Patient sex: F
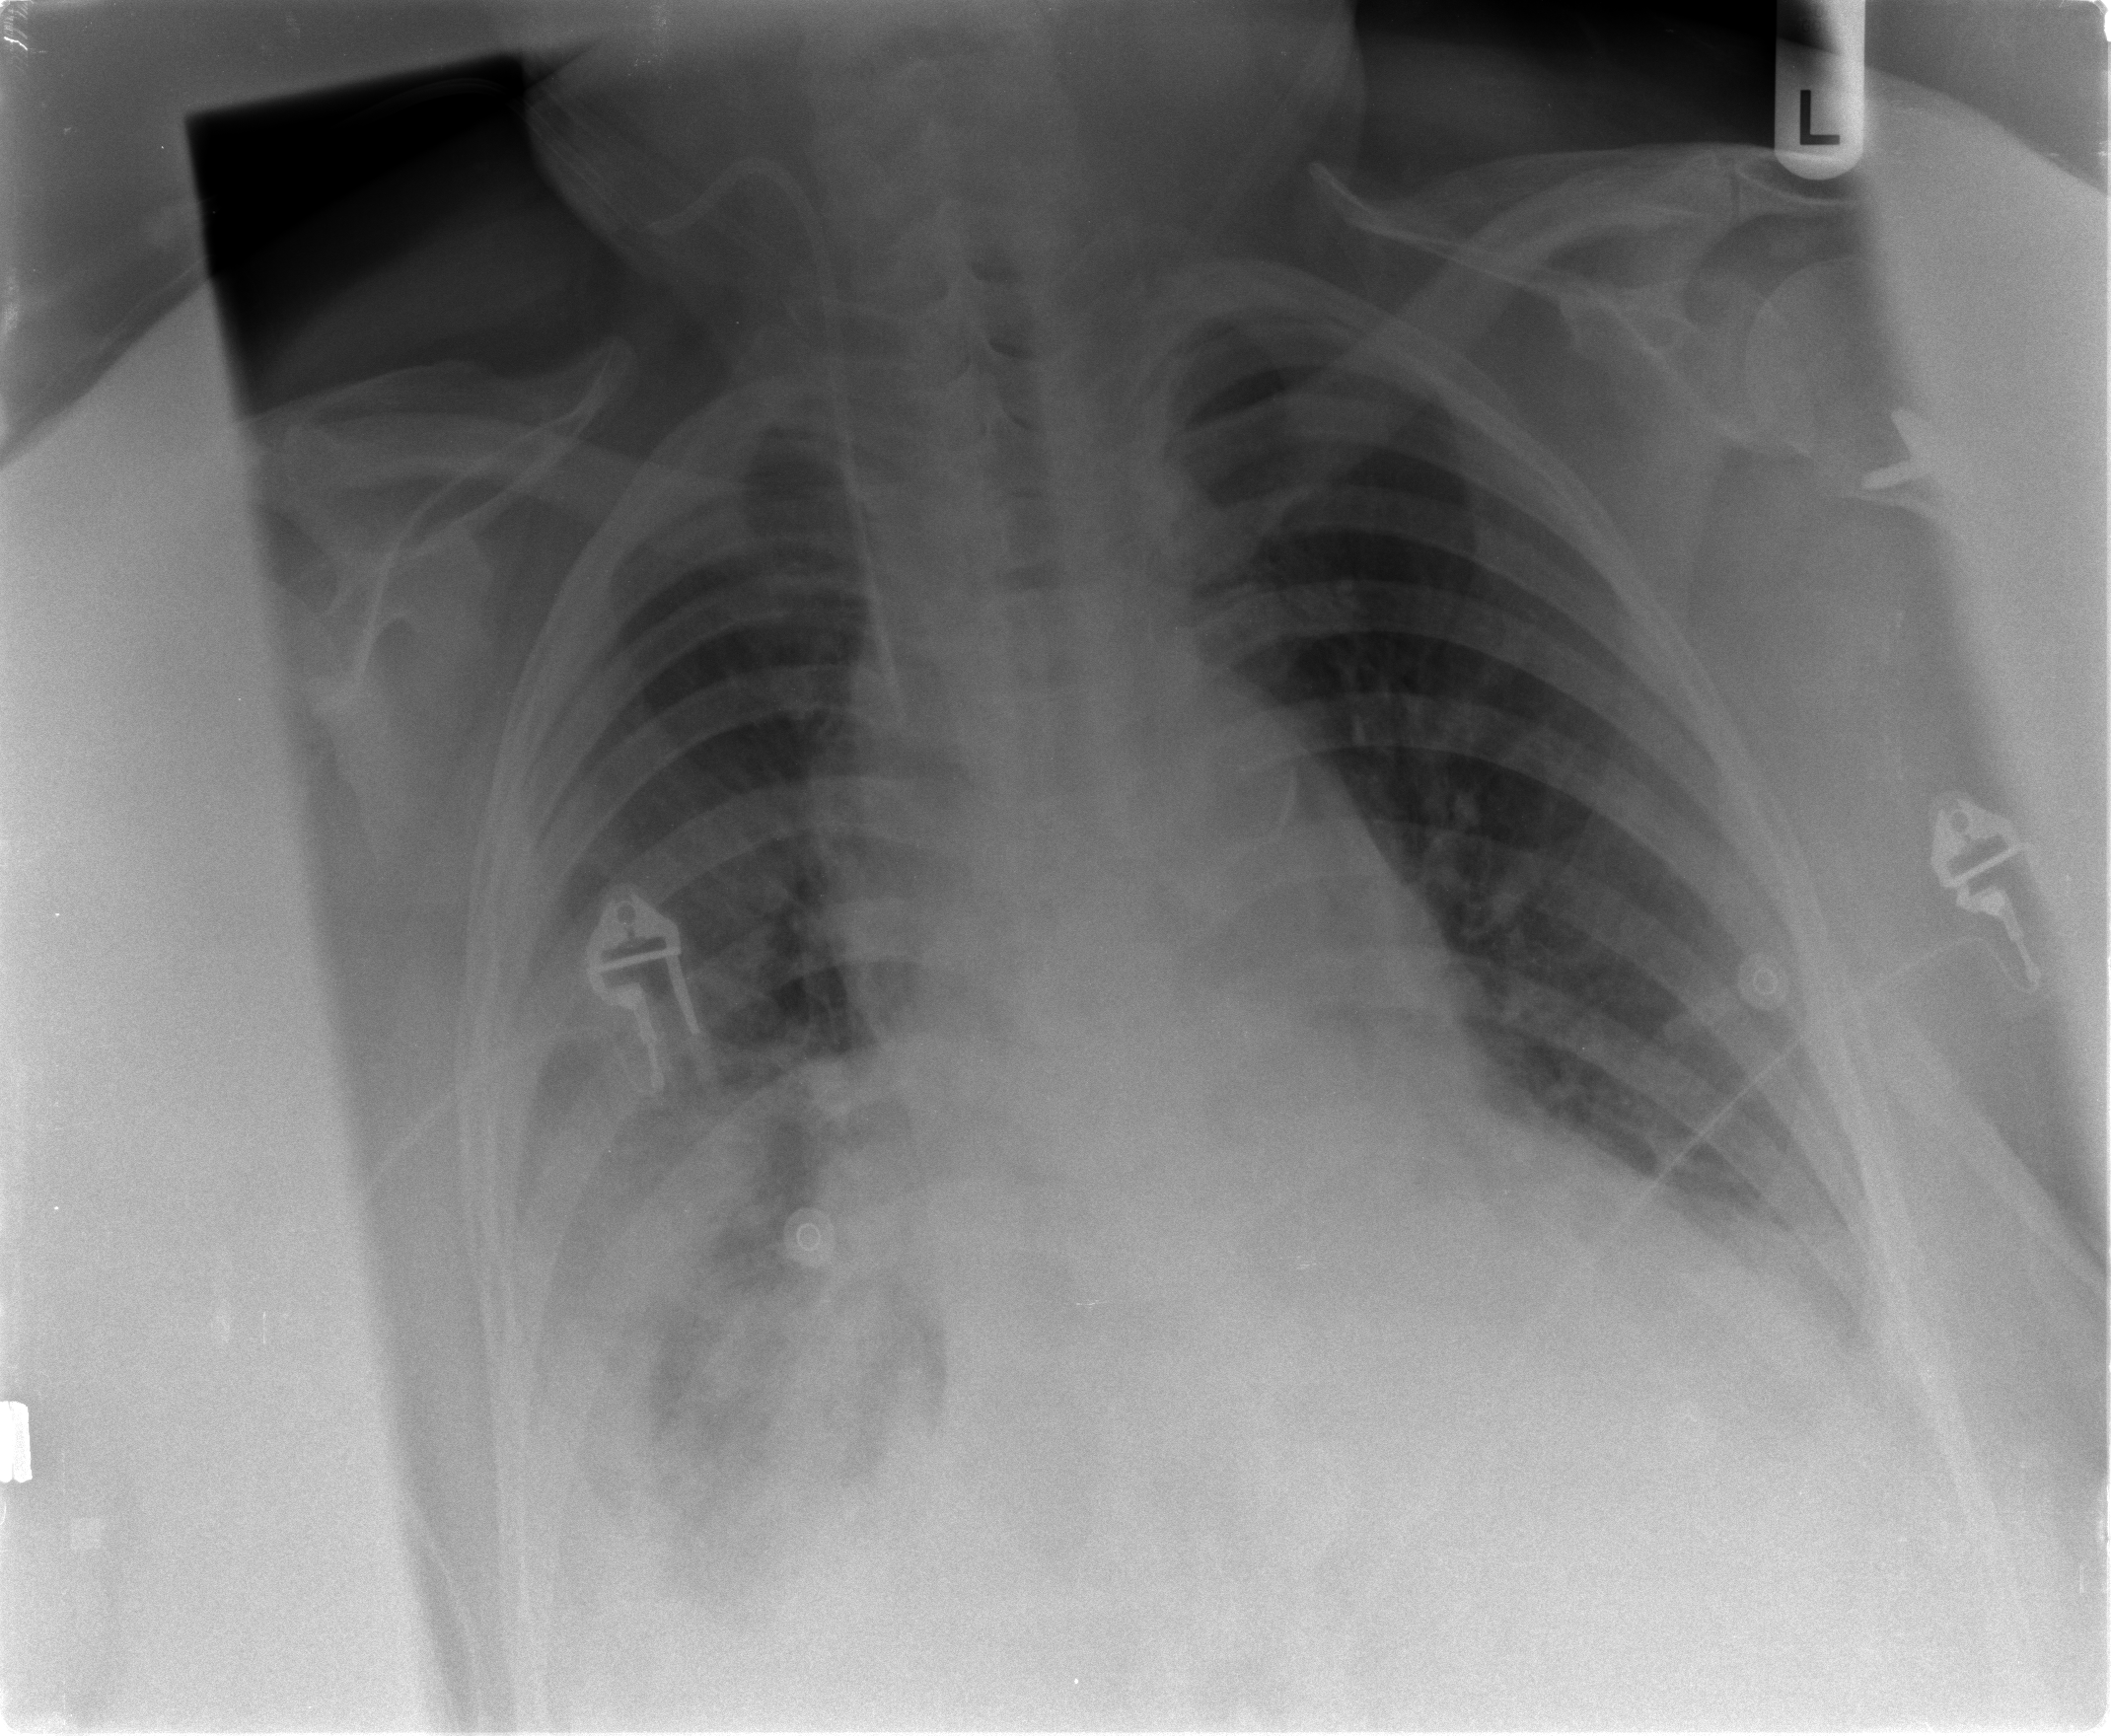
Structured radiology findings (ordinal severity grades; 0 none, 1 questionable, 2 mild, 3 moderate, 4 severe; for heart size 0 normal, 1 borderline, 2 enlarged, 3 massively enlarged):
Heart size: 2
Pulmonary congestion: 2
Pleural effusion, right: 3
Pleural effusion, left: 2
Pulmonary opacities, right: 2
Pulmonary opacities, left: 0
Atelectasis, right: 3
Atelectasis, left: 2